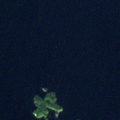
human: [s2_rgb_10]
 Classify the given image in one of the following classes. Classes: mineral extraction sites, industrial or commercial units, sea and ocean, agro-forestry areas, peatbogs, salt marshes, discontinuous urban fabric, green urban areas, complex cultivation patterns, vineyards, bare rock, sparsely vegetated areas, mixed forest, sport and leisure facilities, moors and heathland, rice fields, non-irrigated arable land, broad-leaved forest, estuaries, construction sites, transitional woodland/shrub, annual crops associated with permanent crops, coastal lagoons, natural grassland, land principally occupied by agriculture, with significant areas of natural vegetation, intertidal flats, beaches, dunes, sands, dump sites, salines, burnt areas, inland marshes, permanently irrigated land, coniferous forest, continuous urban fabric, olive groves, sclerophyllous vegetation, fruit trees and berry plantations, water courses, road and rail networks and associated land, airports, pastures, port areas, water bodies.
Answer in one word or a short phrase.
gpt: water bodies